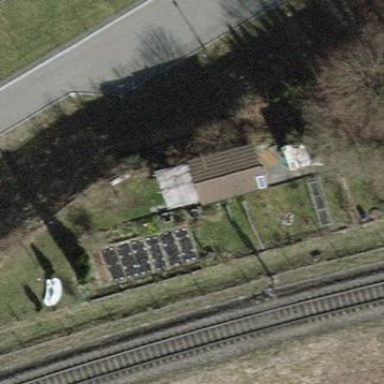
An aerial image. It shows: Garden that is leisure land.